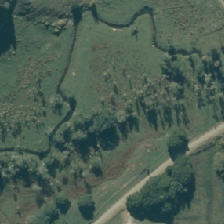
Land cover: indigenous_forest